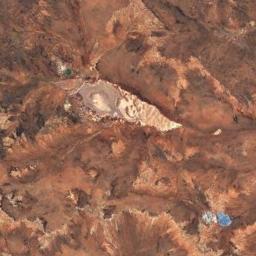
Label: desert